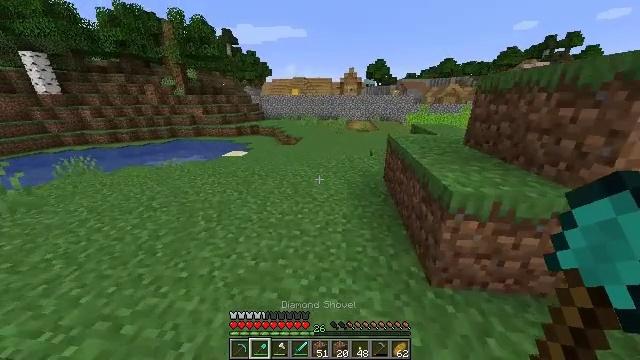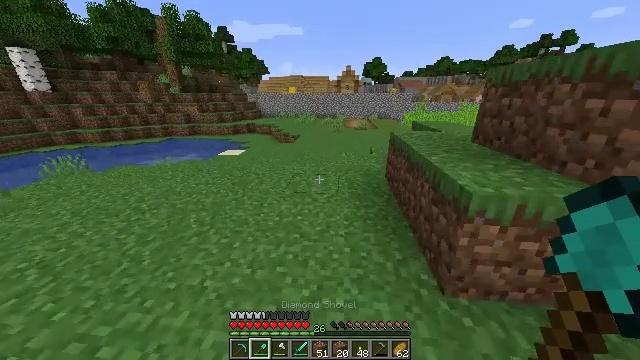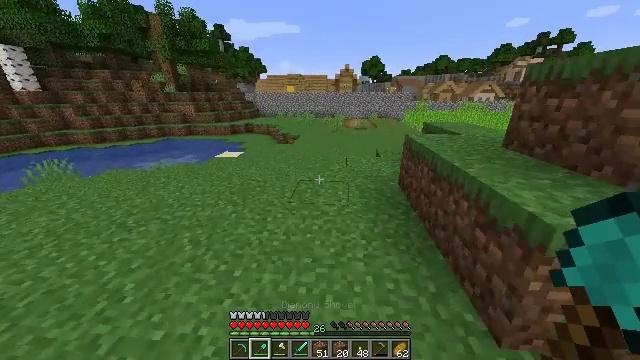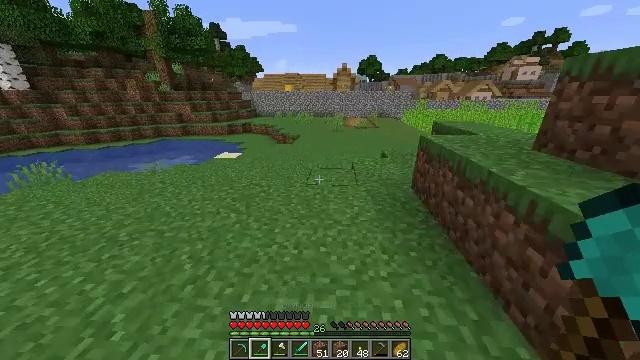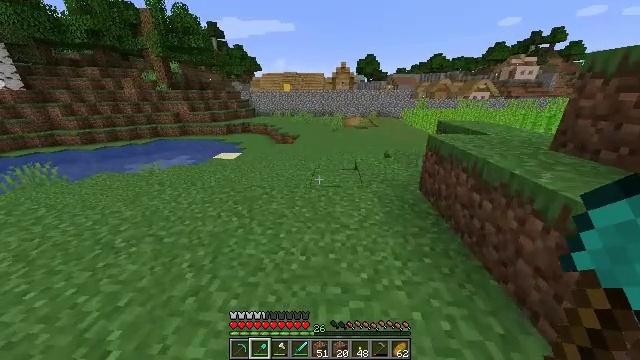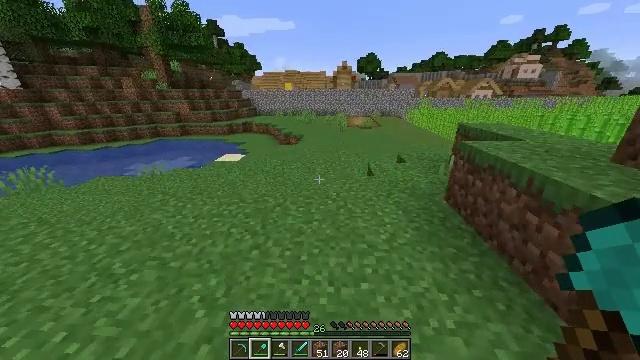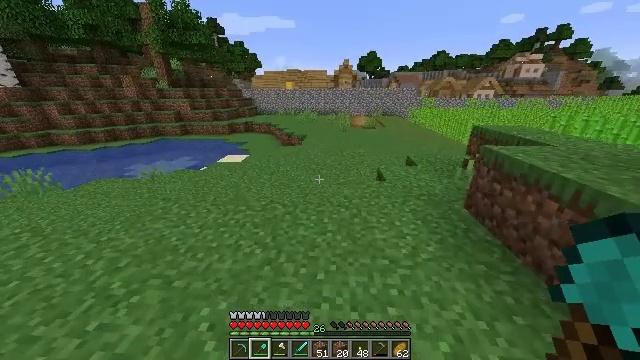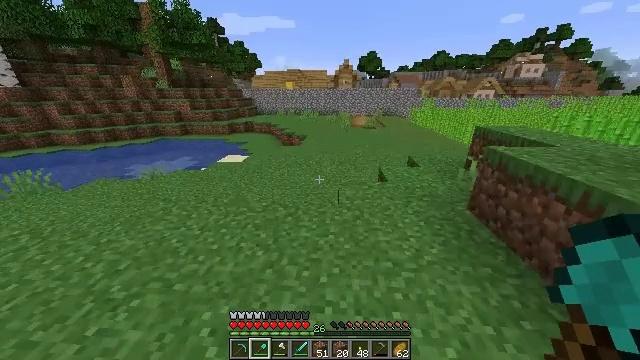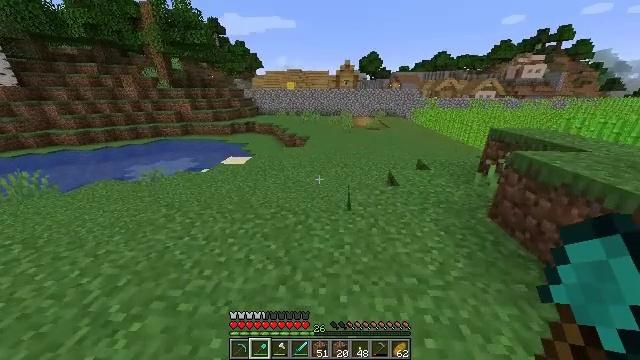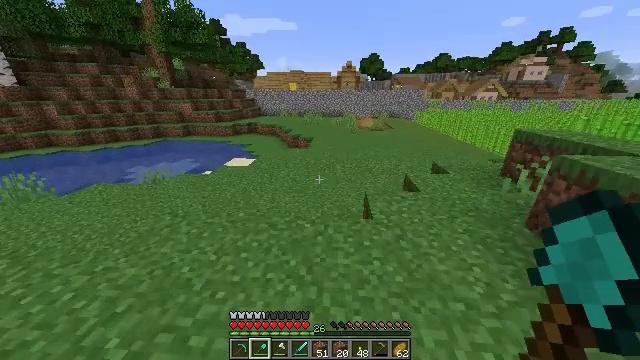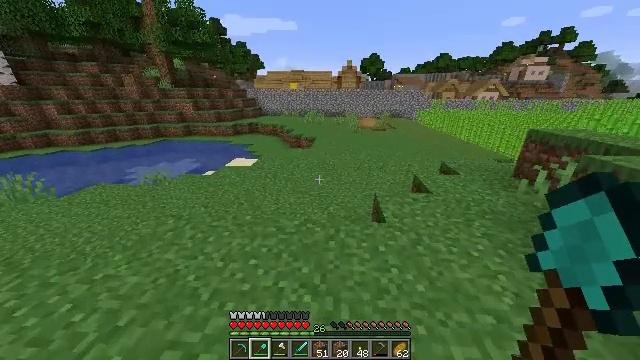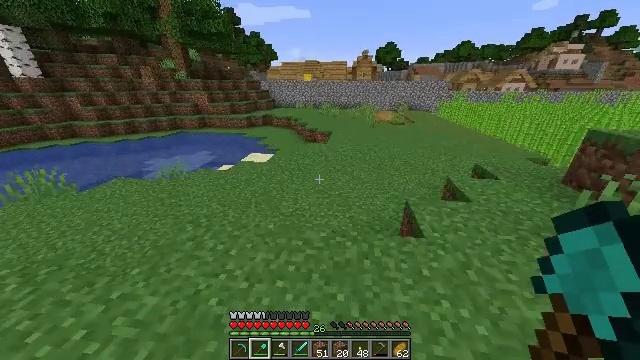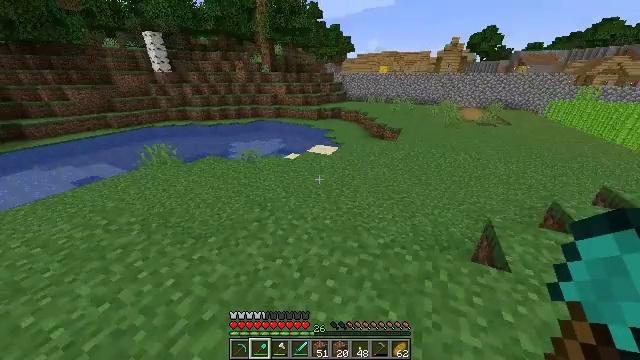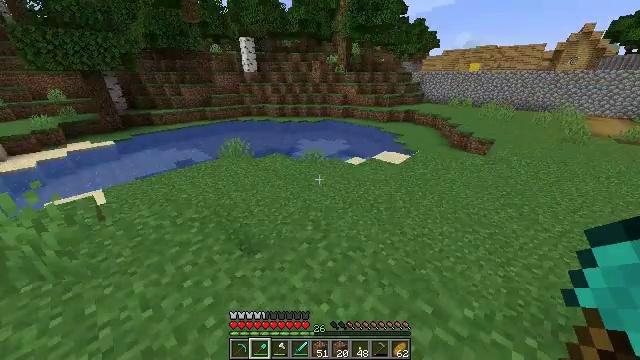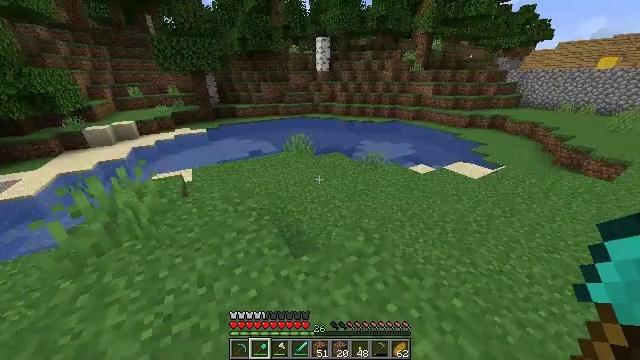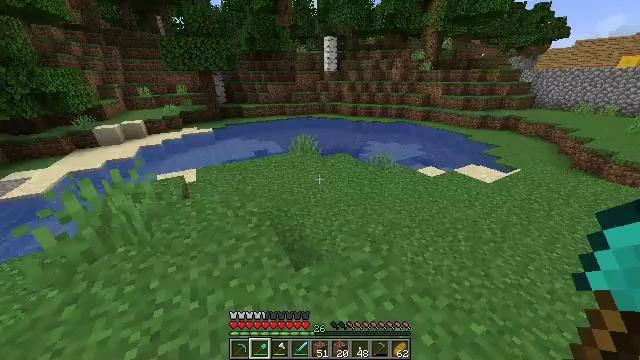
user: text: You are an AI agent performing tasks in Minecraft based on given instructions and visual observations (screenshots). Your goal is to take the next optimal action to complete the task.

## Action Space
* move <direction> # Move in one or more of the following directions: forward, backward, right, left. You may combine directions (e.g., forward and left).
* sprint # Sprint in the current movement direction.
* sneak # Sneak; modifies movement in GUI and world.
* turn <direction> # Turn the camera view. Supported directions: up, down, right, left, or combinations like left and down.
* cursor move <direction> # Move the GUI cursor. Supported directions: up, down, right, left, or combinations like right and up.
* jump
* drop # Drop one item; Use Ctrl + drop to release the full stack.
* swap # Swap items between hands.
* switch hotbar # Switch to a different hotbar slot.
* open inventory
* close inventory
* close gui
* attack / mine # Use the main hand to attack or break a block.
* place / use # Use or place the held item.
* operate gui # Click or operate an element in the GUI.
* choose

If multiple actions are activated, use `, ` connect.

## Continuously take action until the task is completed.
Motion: motion action
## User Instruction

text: Break the sugar cane.
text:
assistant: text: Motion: move forward and move left, sprint
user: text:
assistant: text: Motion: move forward and move left, sprint
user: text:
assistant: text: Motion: move forward and move left, sprint
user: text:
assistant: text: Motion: move forward and move left, sprint
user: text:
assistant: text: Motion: move forward and move left, sprint
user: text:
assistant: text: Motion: move forward and move left, sprint
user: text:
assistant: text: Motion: move forward and move left, sprint
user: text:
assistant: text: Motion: move forward and move left, sprint
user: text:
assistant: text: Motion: move forward and move left, sprint
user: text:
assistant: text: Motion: move forward and move left, sprint
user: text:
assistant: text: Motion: move forward, sprint, turn left and down
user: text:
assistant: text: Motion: move forward, sprint, turn left and down
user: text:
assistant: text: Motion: move forward, sprint, turn left
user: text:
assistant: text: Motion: move forward, sprint, turn left
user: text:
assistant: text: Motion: move forward, sprint, turn left
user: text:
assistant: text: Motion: move forward, sprint, turn right
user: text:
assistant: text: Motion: move forward, sprint, turn right and down
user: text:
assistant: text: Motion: move forward, sprint, turn right
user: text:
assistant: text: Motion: move forward, sprint, turn right
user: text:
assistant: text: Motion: move forward, sprint, turn right
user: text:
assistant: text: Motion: move forward, sprint
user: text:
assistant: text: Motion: move forward, sprint, turn right
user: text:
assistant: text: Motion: move forward, sprint
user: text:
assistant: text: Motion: move forward, sprint
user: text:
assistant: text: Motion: move forward, sprint
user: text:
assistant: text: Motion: move forward, sprint
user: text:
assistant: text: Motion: move forward, sprint
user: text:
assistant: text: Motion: move forward, sprint
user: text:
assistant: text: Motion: move forward, sprint
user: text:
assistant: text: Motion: move forward, sprint